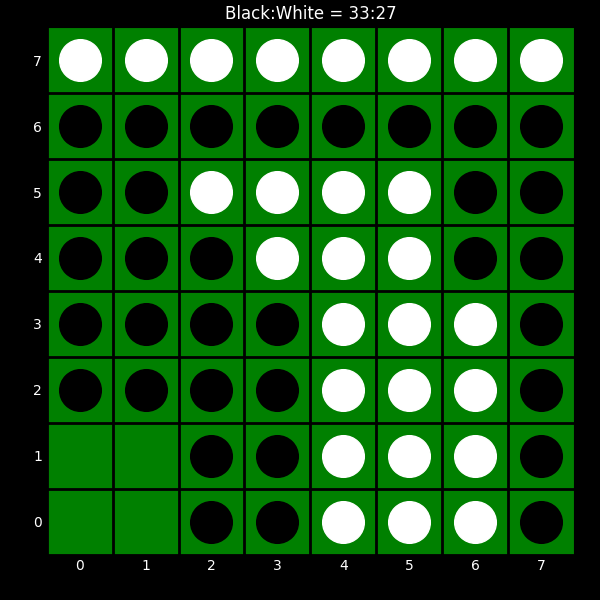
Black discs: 33
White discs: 27